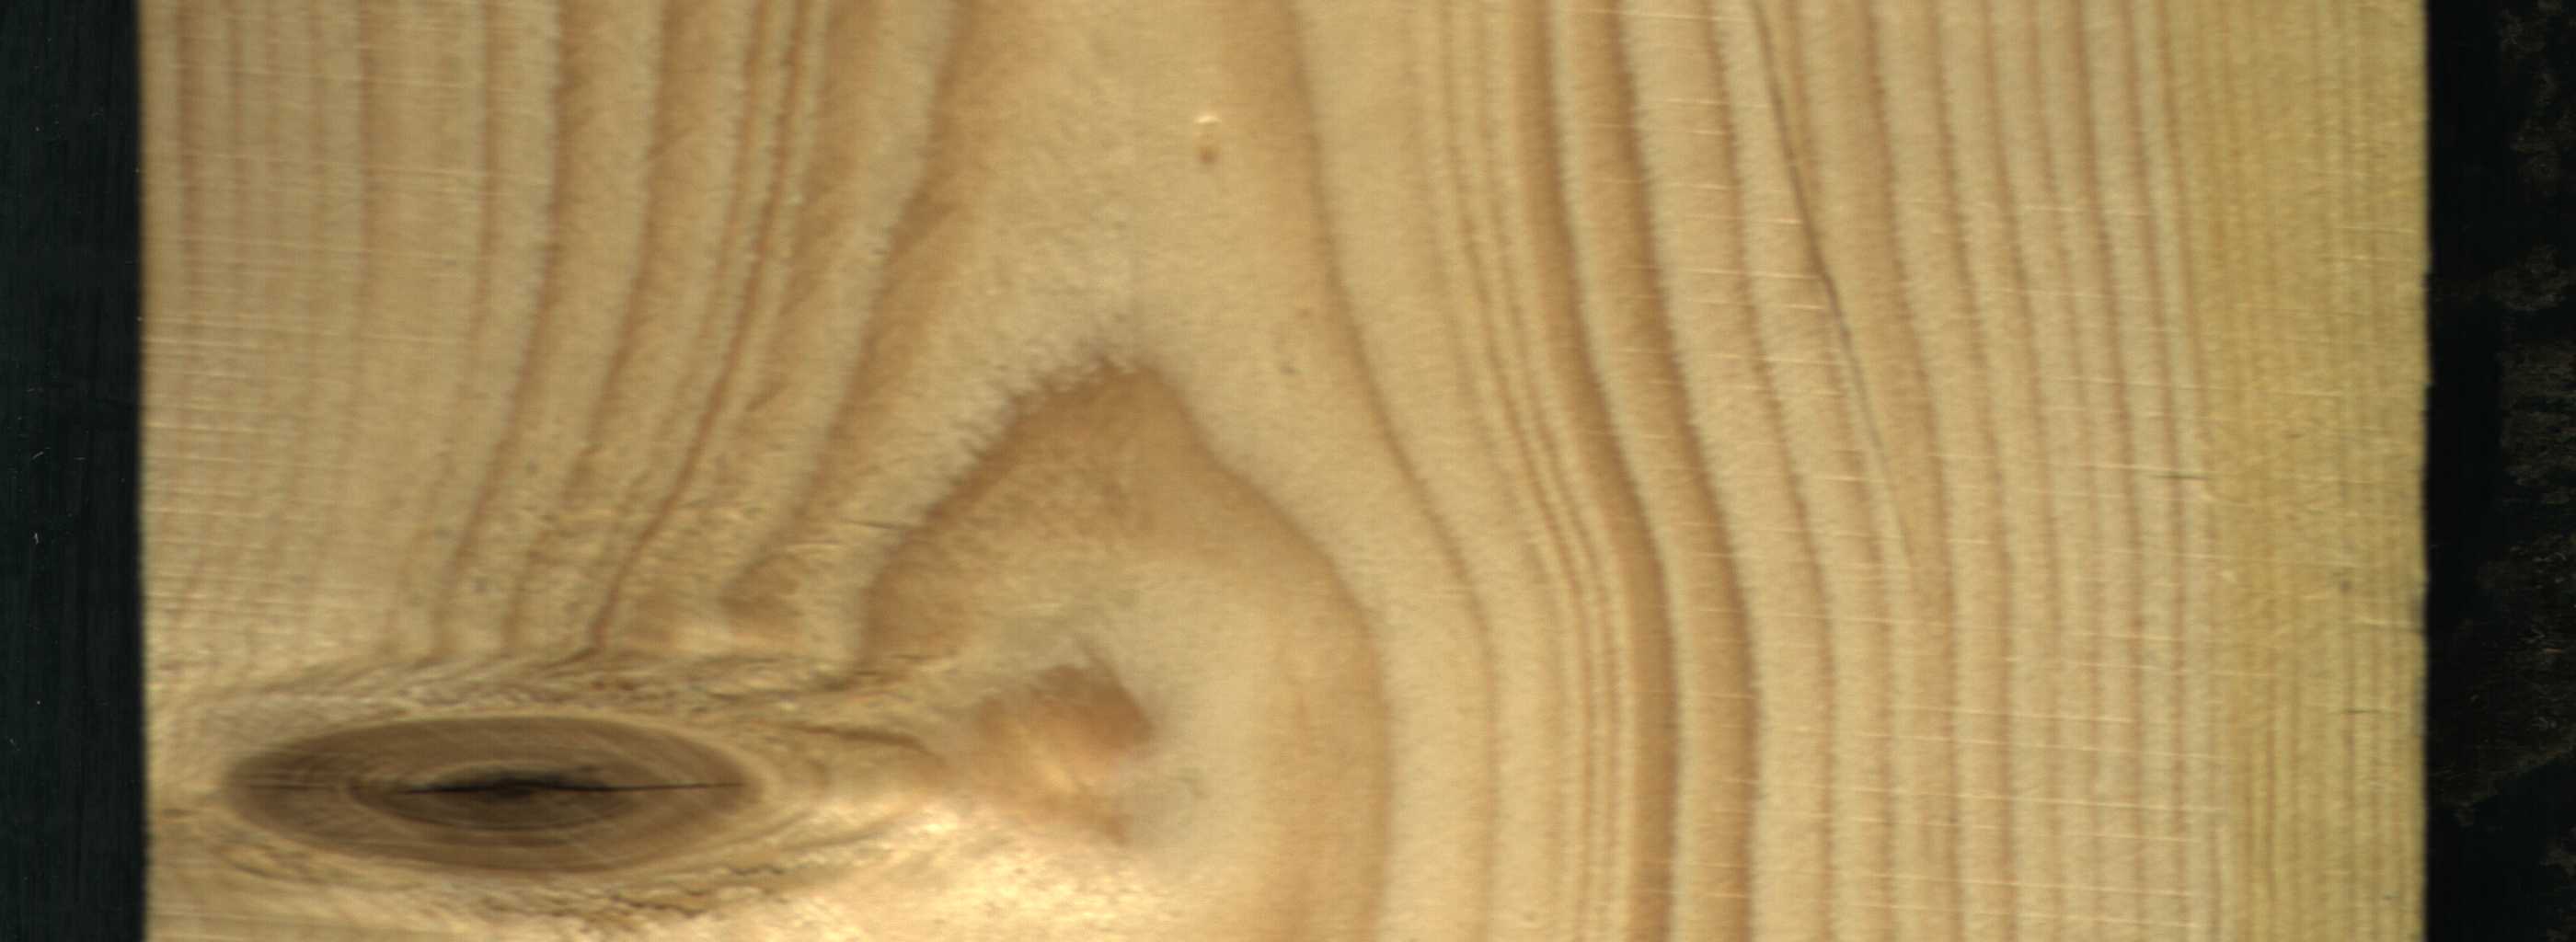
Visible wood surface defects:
knot_with_crack